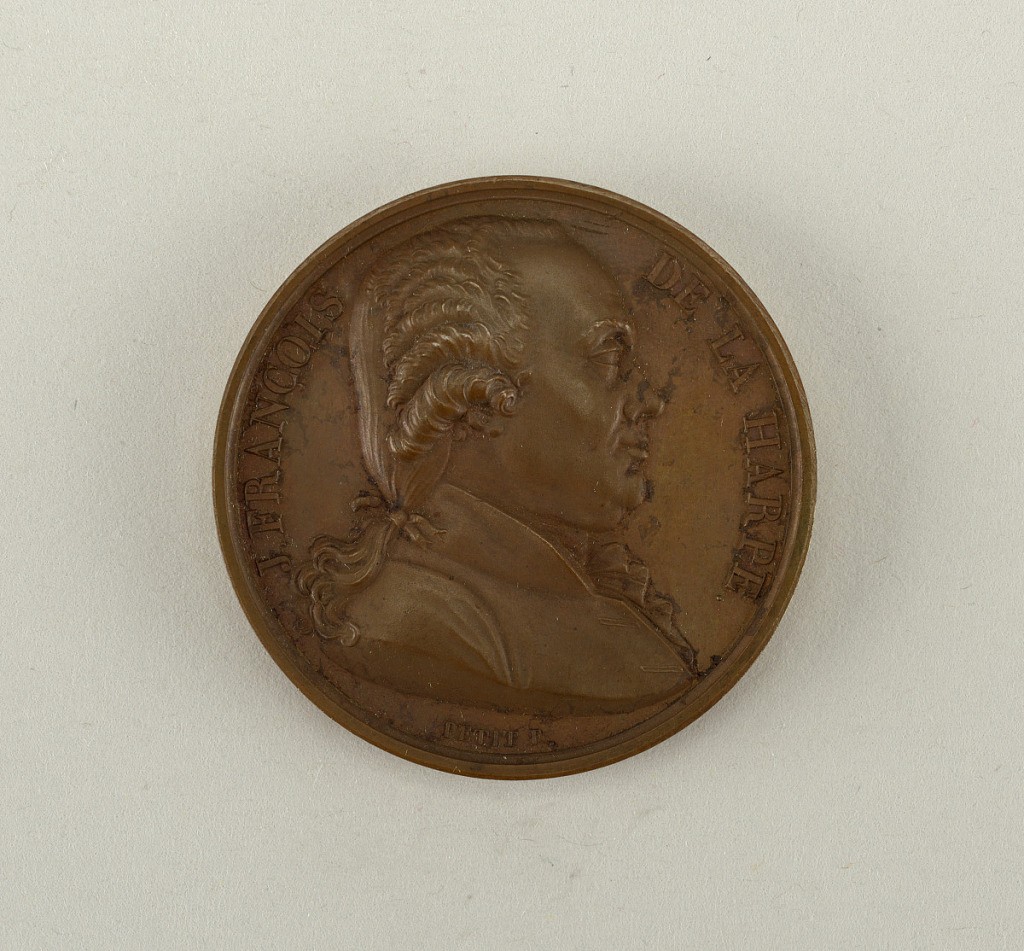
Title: Galerie métallique des grands hommes français (Great Men of France)
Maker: Raymond Gayrard, French, 1777 - 1858
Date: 1817
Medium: Cast bronze
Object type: Medal
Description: Bust of Pierre Abelard (1079-1142).